Interaction volume radius: 5 \u00c5
Interaction volume height: 10 \u00c5
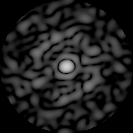
Disorder parameter: 0.8742